Question: I want to create a popup/div at a specific location on the screen like image below

Say it should start after edit button and its position should be exactly the same as shown in the image.
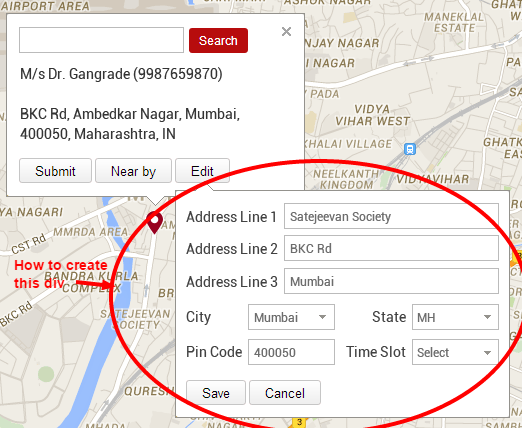
Answer: Check out my <URL>
'''
<div id="box1">
This is box 1
<br />
<button onClick="openEditBox();" id="editButton">Edit</button>
</div>
<div id="box2" style="display: none;">
This is the edit box...
<br />
Edit stuff goes here...
</div>
'''
'''
$(document).mouseup(function (e) {
var container = $("#box2");
if (!container.is(e.target)
&& container.has(e.target).length === 0)
{
container.hide();
}
});
function openEditBox() {
var editButtonPosition = $("#editButton").position();
$("#box2").css({top: editButtonPosition.top + 20, left: editButtonPosition.left});
$("#box2").show();
}
'''
'''
#box1 {
background-color: #AAA;
border: 1px solid #333;
padding: 10px;
width: 200px;
}
#box2 {
background-color: lightblue;
border: 1px solid #333;
padding: 10px;
width: 200px;
z-index: 1000;
position: fixed;
left: 0;
top: 0;
}
'''
Run it live on JSFiddle to test it out and see how it works:
<URL>